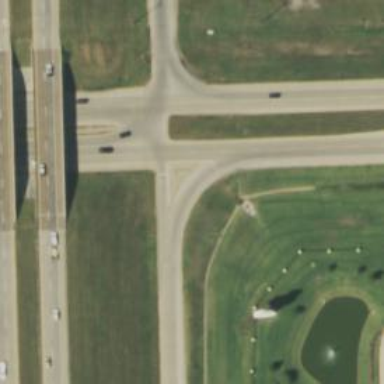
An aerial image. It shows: Trunk link highway.